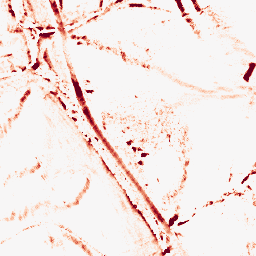
Category: morphological
Decomposition family: morphological_diamond
Decomposition parameters: operation: opening
radius: 5
Upsampling method: area
Upsampling parameters: scale: 2
Upsampling scale: 2